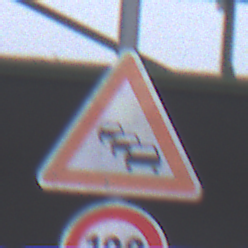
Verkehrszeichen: Stau
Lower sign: Geschwindigkeit120
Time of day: MorningAfternoon
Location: Outdoor (Suburban)
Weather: Overcast
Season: NotSpecified
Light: Natural